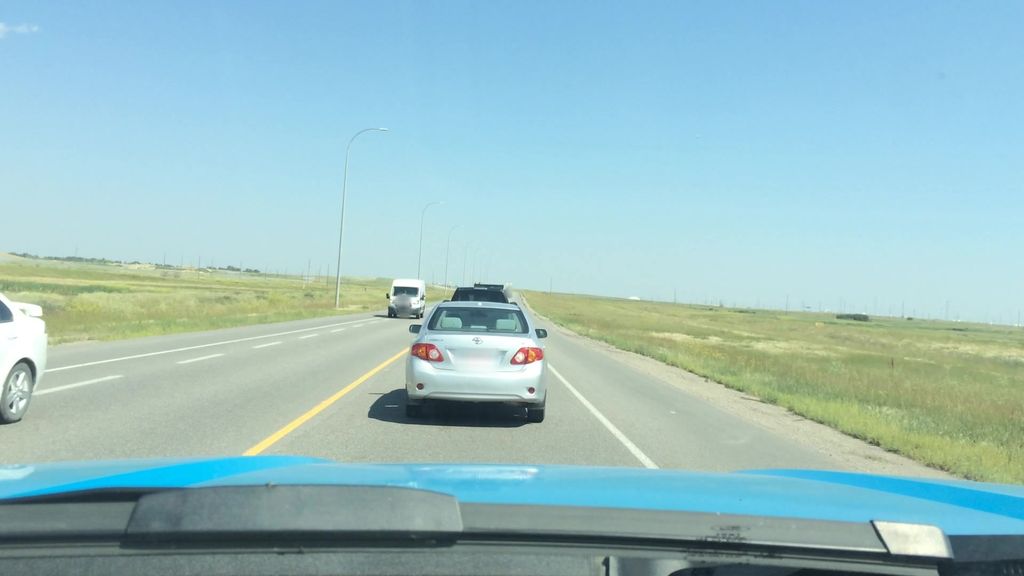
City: calgary